Question: I have an app that requires the user to leave the app to connect to another device's wifi network. However, when I change to that wifi network and come back to the app, it seems as if Firebase or 'Google Data transport support' crashes the app saying 'there's no internet connection' when I already know there's no connection so how would I just ignore the error and carry on.
I used a breakpoint exception to find out where in code is causing the error and it's pointing me to this:

Nowhere in my code that I've written should cause that error as I'm not using firebase to query anything yet.
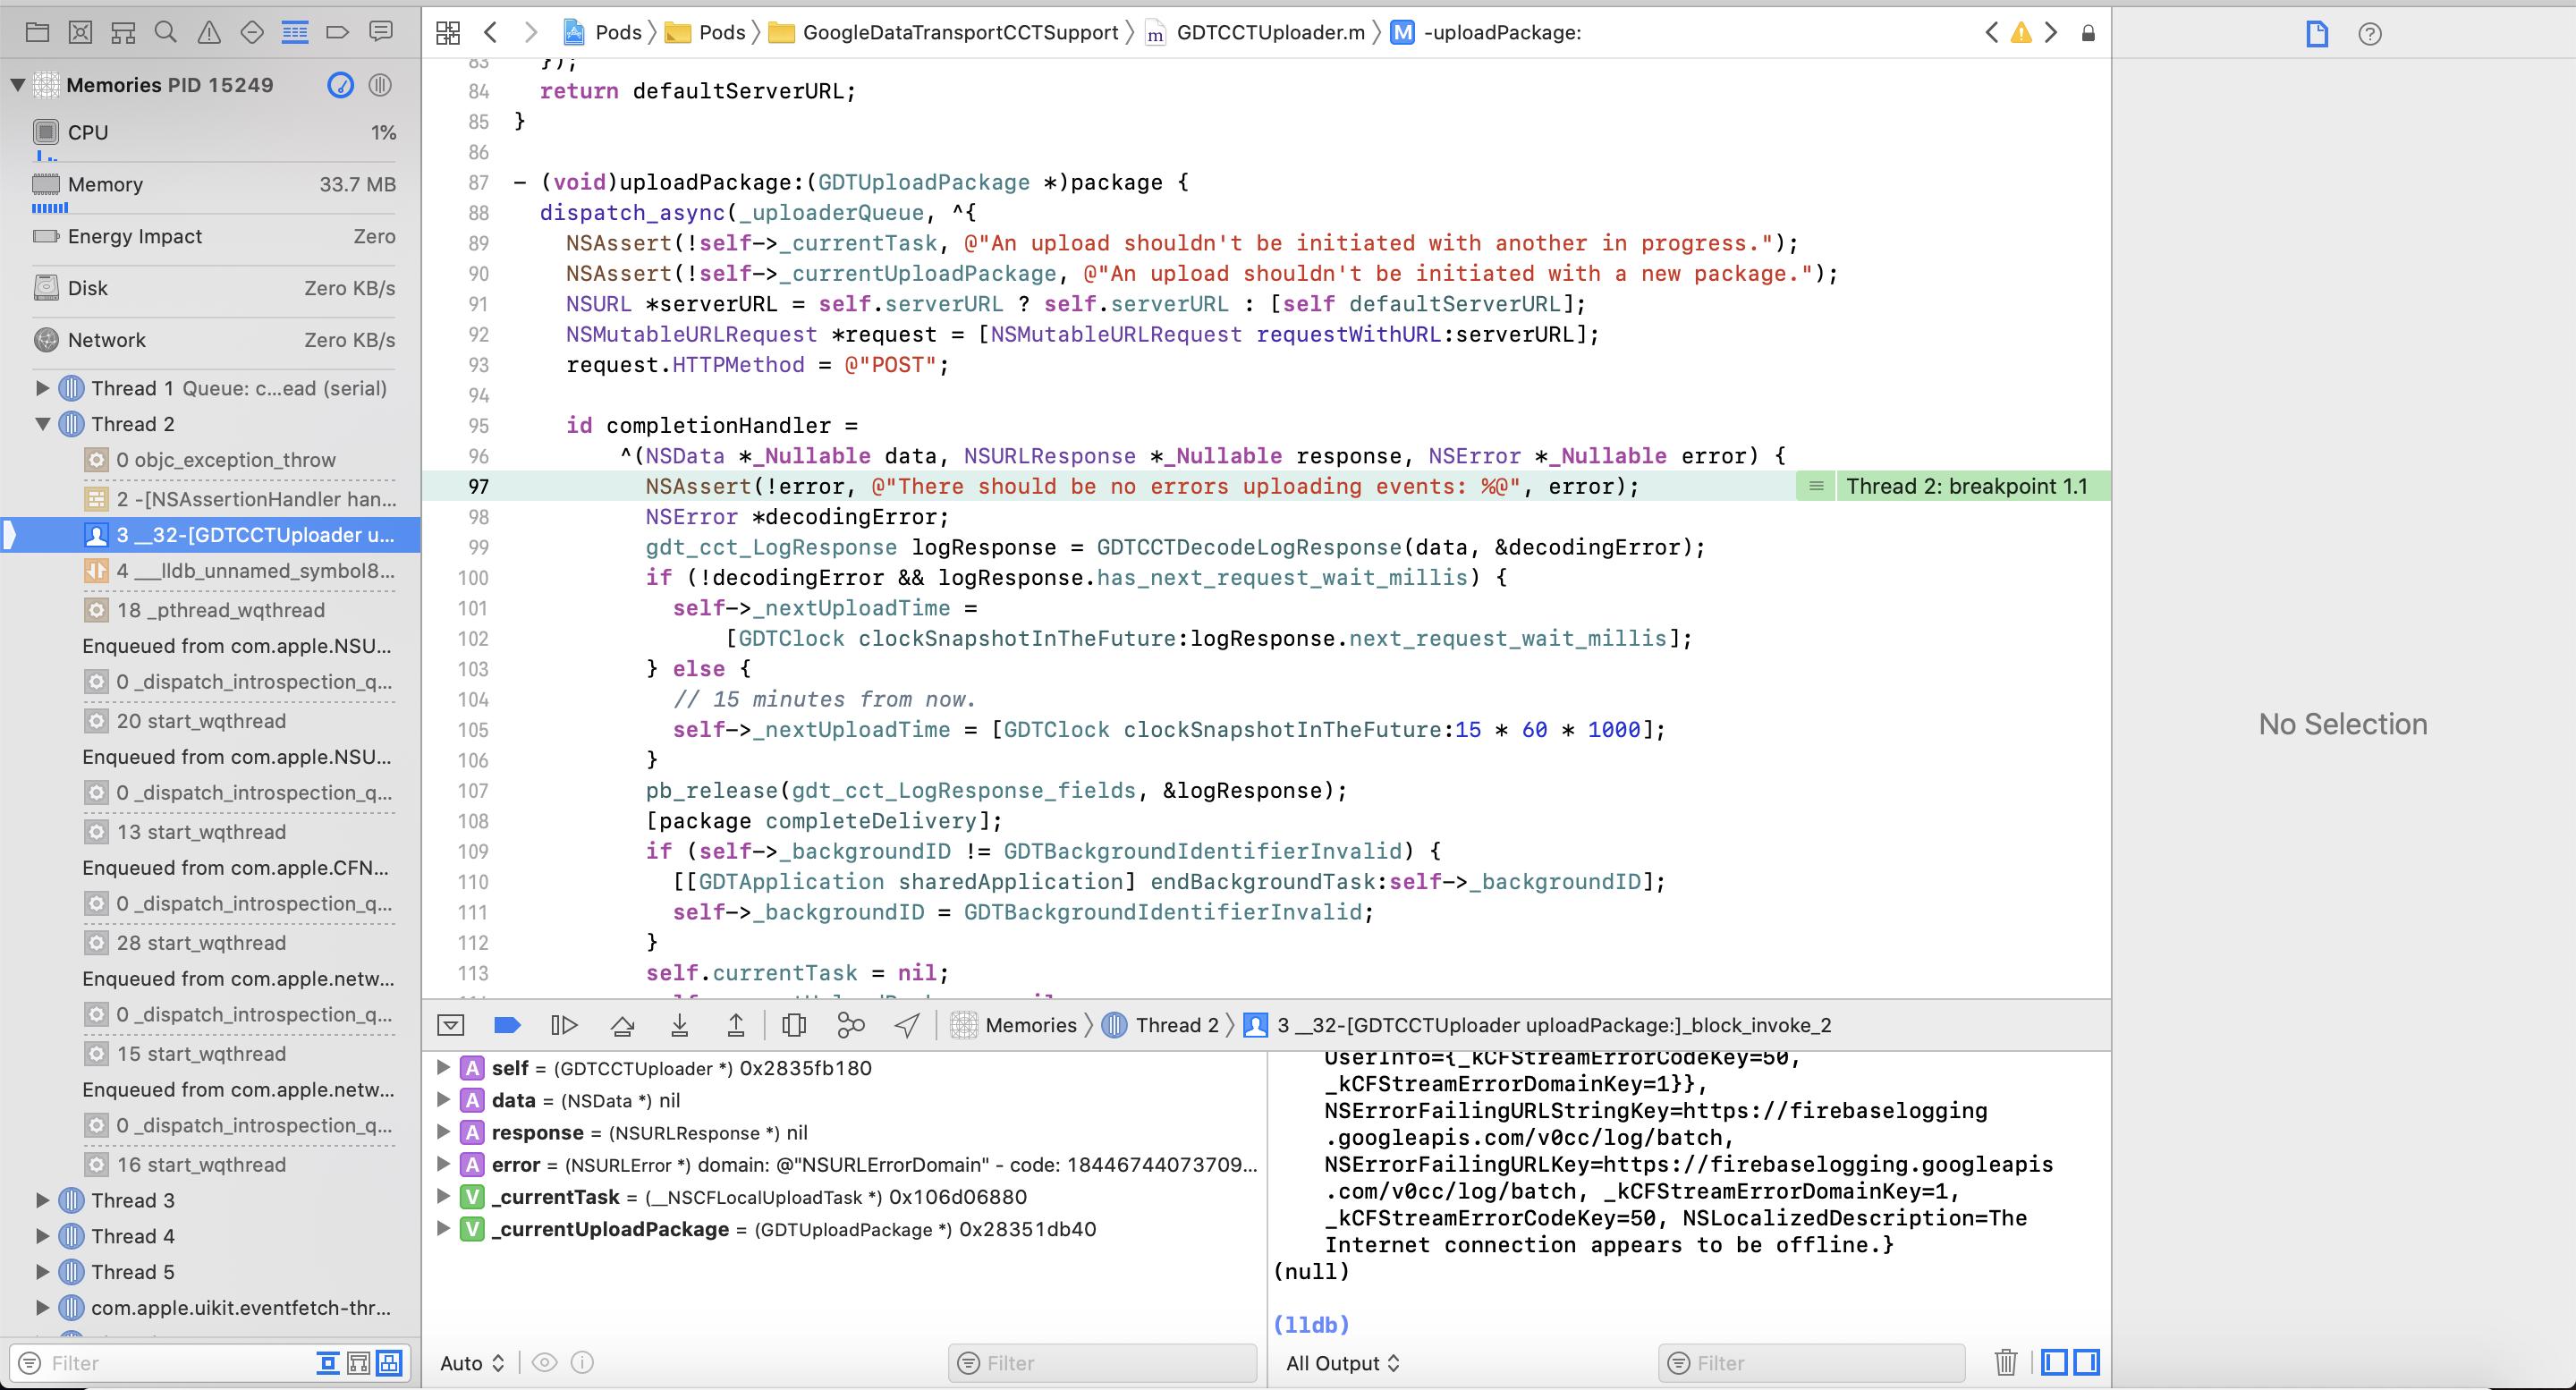
Answer: Run 'pod update' to pick up the fix that released today.
Details at <URL>